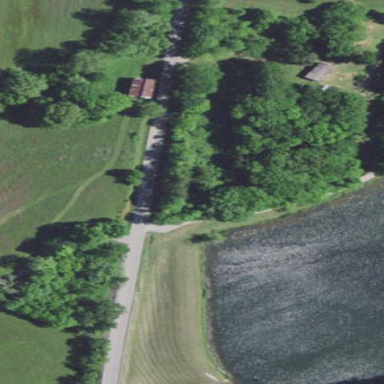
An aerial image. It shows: Grassy area near dam.